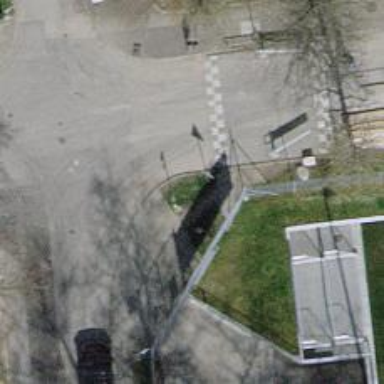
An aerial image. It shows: Kerb barrier.